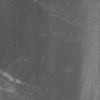
Label: not_dusty